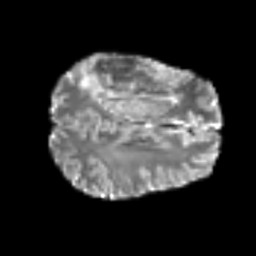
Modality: T2w
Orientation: axial
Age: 50
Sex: male
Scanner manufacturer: siemens
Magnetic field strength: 3 T
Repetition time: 6.1 s
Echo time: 0.101 s